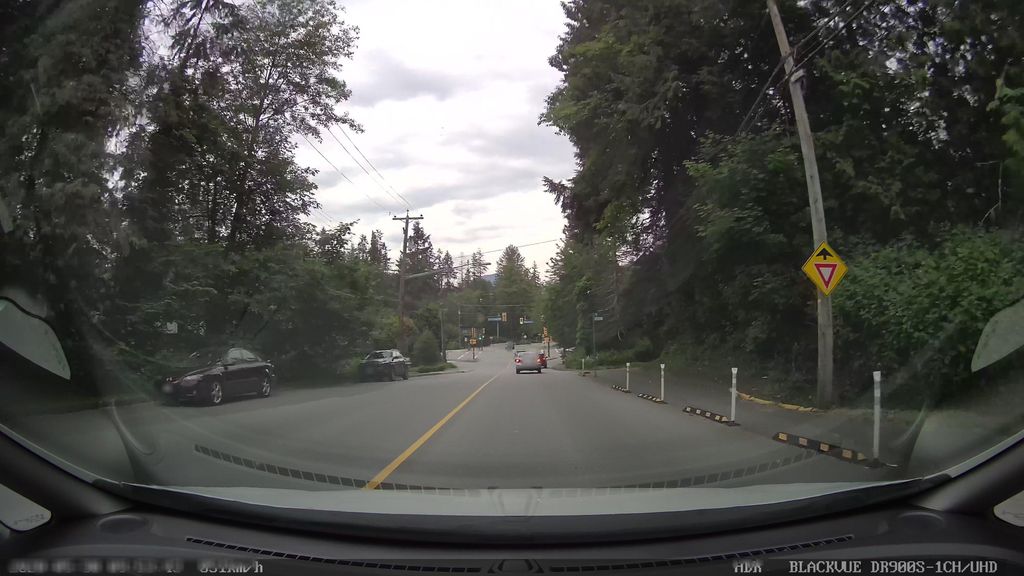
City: vancouver